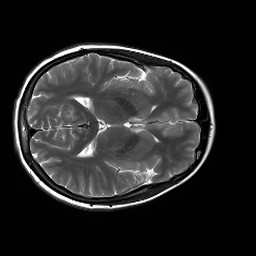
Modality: T2w
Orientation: axial
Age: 21
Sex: female
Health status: healthy
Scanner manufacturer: siemens
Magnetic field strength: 3 T
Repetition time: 4.01 s
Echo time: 0.116 s